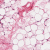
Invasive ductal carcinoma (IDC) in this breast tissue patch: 0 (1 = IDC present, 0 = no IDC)